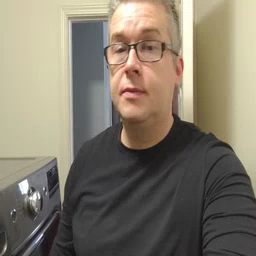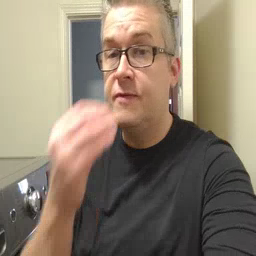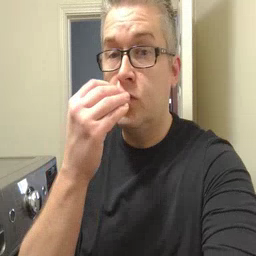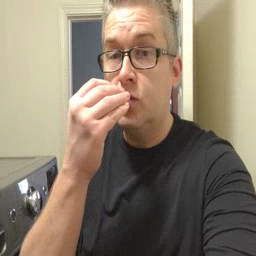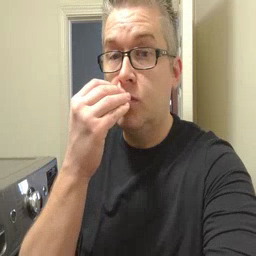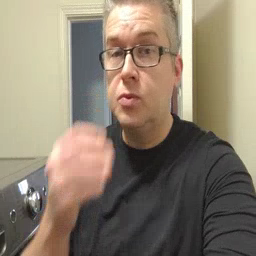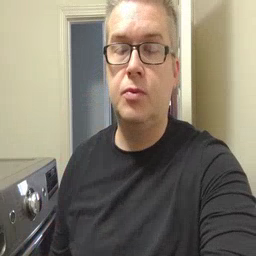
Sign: food